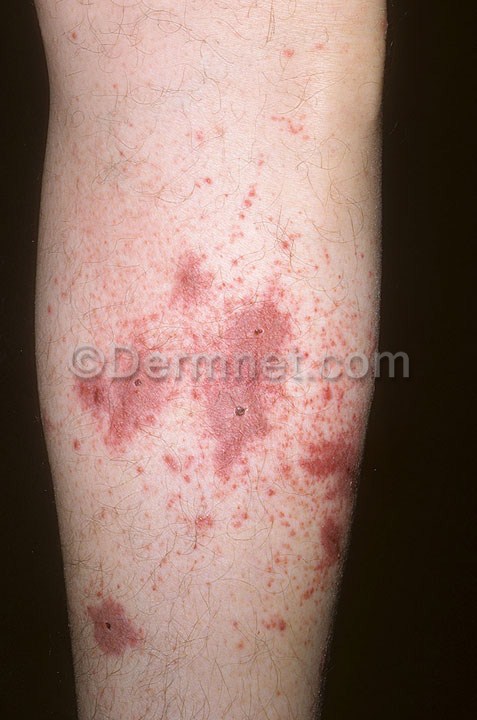
Disease: Poison Ivy Photos and other Contact Dermatitis